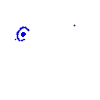
Particle: kaon